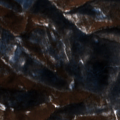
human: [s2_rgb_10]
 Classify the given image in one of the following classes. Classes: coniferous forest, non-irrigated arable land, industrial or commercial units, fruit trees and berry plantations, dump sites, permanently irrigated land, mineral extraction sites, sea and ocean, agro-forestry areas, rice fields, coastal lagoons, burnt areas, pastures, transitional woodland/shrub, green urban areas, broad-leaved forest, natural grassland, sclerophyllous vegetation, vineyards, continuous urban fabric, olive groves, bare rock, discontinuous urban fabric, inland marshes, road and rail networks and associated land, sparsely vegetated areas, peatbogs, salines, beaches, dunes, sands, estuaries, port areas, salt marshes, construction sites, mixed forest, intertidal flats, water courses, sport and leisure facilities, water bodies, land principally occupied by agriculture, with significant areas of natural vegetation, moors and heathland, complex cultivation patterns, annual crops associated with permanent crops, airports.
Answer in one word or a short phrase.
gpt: land principally occupied by agriculture, with significant areas of natural vegetation, broad-leaved forest